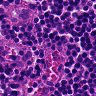
Metastatic tissue present: no